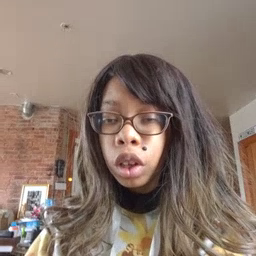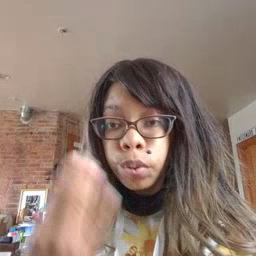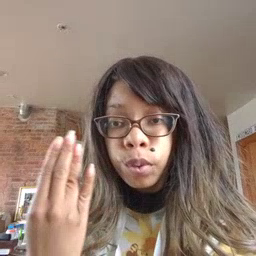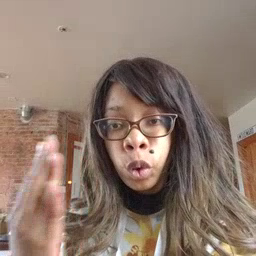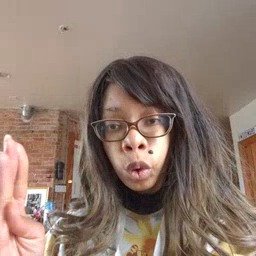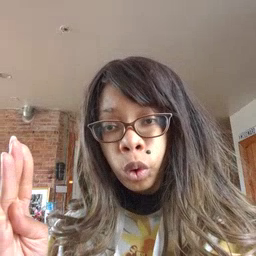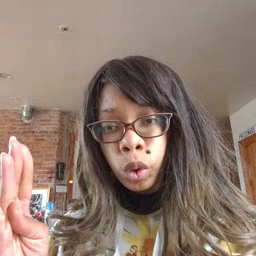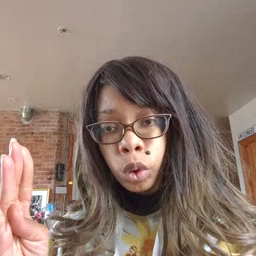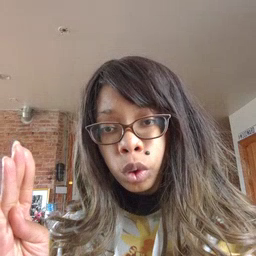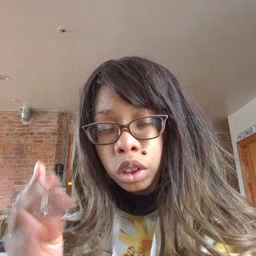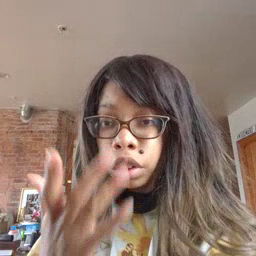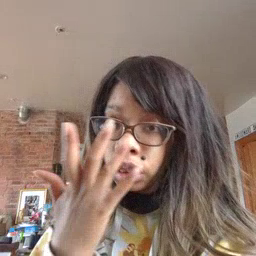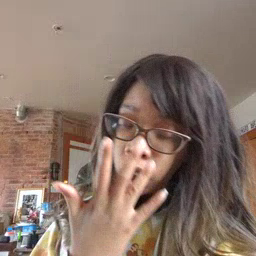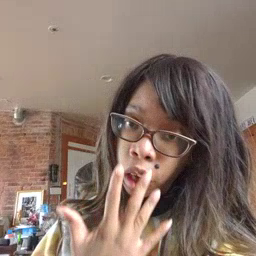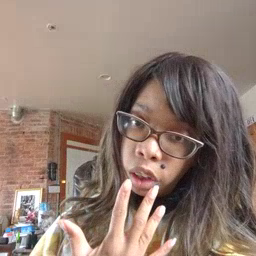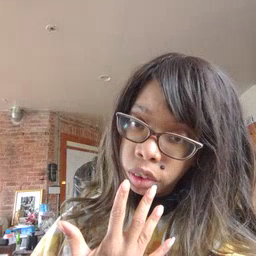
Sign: blue